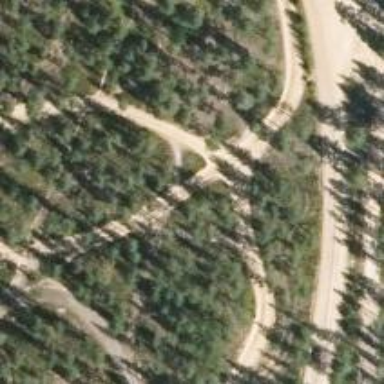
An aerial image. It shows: Footway with grade4 track type. It is leisure land suitable for track activities.